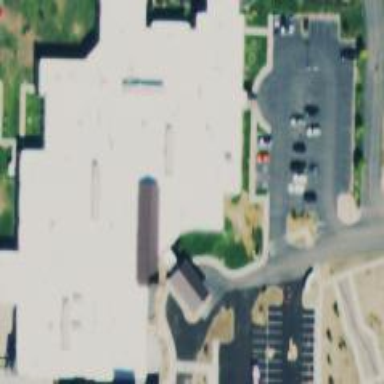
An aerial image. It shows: Hospital building.